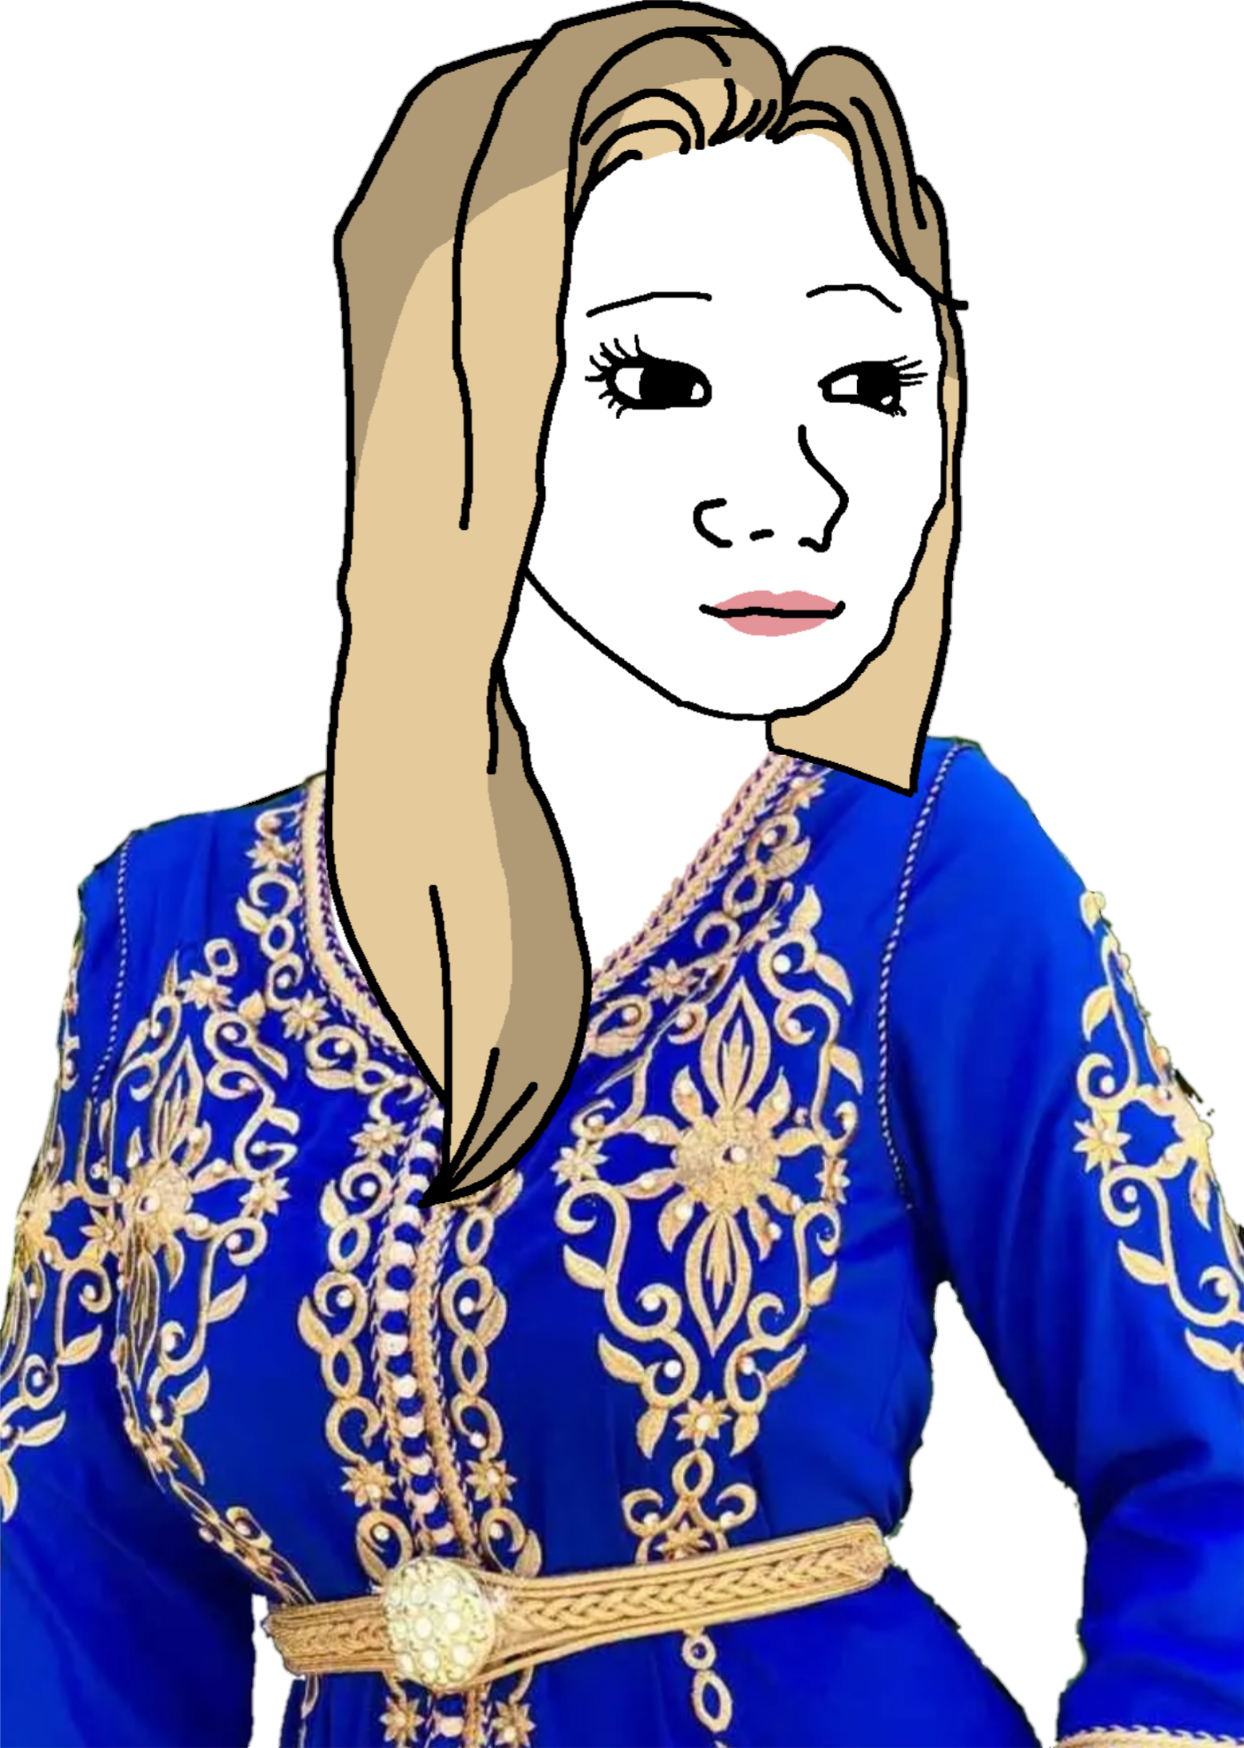
Label: 5_Trad_Wife